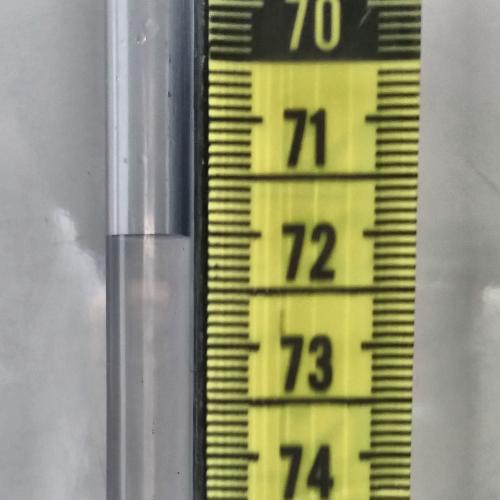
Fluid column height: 72.0 cm